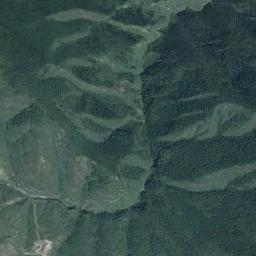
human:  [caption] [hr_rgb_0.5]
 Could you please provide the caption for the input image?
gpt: The folded mountain consists of some ridges and valleys and is covered with dense vegetation .

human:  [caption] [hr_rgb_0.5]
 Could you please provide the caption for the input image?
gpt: The mountain is full of green plants .

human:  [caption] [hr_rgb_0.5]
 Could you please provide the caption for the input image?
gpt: The mountain is covered with grass .

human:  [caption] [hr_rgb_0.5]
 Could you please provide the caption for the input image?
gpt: You can see the veins of the mountain clearly .

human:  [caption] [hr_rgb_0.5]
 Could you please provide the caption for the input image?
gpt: There are some ridges on the green mountain .